Field crop: maize
Growth stage: 2
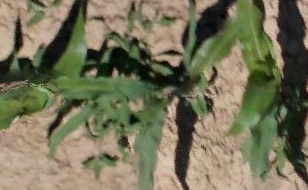
Species: maize